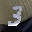
Label: 3